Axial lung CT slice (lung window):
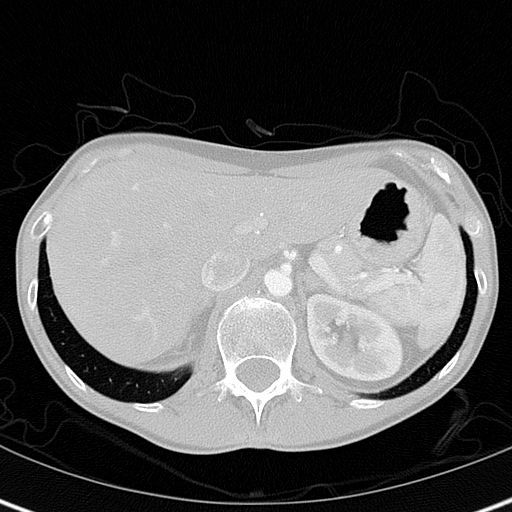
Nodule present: no